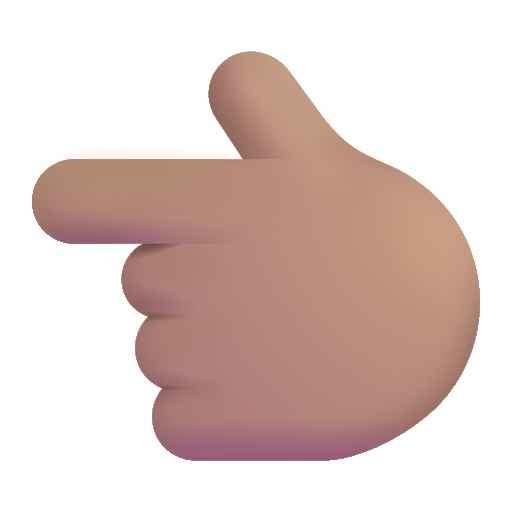
backhand index pointing left color